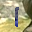
Label: 1